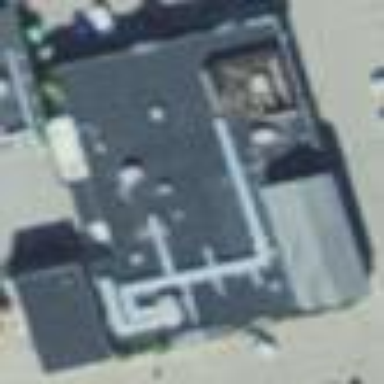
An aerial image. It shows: Building.